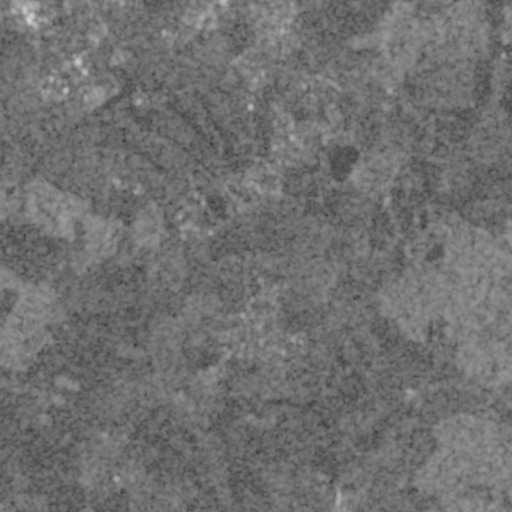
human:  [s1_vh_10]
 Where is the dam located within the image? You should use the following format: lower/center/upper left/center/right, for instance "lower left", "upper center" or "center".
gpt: The dam is located in the lower right of the image.
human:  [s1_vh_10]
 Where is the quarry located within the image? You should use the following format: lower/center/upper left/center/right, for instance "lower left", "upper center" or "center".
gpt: The quarry is located in the center of the image.
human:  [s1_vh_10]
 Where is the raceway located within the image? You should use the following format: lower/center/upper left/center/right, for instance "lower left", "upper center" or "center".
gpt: The raceway is located in the center of the image.
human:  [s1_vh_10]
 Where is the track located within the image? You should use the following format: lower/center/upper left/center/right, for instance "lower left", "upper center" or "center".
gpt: The track is located in the upper center of the image.
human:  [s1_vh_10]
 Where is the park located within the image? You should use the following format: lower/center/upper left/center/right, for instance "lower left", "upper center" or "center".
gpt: There is no park in the image.

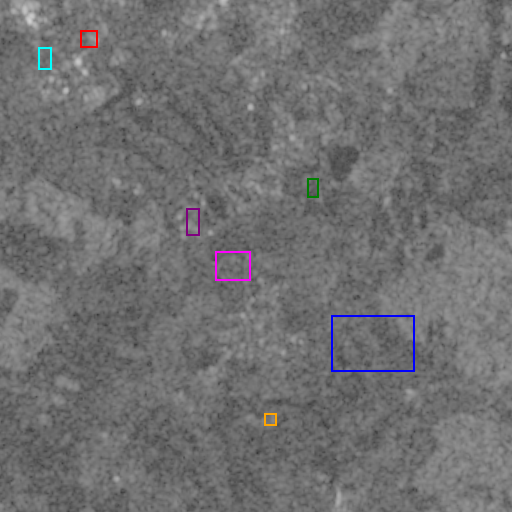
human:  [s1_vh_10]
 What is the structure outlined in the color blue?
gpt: The structure outlined in blue is a crop field.
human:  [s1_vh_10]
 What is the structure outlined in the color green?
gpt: The structure outlined in green is a park.
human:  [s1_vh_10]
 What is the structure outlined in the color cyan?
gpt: The structure outlined in cyan is a parking lot.
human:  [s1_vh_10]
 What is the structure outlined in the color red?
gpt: The structure outlined in red is a power substation.
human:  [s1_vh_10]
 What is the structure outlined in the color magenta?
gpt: The structure outlined in magenta is a quarry.
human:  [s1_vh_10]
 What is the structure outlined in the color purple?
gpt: The structure outlined in purple is a track.
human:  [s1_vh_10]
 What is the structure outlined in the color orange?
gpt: The structure outlined in orange is a wastewater plant.
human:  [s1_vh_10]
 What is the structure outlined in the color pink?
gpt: There is no pink outline.